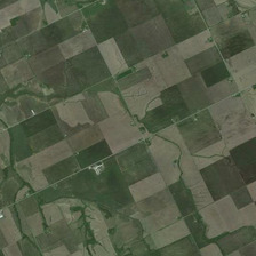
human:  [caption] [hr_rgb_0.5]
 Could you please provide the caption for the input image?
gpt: there are rivers flowing through the farmland .

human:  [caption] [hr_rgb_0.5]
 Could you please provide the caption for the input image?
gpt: Farmlands in Latin America are green and creamy.

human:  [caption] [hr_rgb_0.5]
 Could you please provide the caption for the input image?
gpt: The checkered fields are green and cream.

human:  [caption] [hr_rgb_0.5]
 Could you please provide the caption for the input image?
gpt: Green cracks cry though their farmland blocks.

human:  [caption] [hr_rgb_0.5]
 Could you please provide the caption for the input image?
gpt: Green cracks cut through the fields.